Aerial crown-view tile of a tropical tree (Barro Colorado Island, Panama), acquired 20240813:
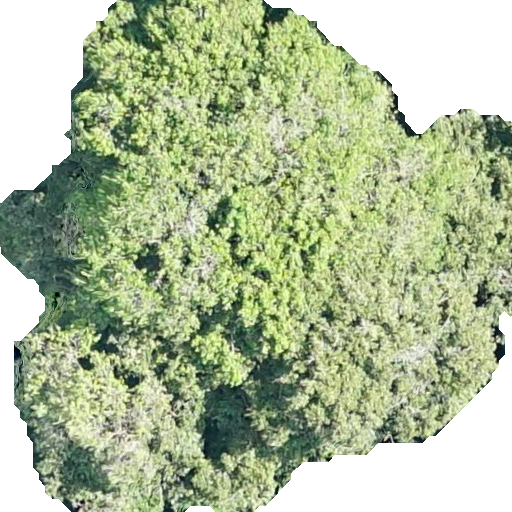
Species: Prioria copaifera
GBIF accepted scientific name: Prioria copaifera
Crown area: 324.604 m²